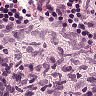
Metastatic tissue present: no